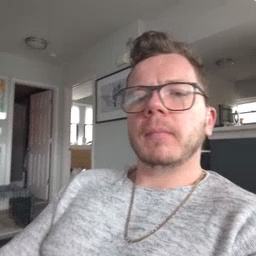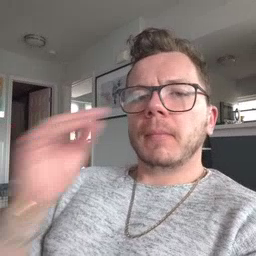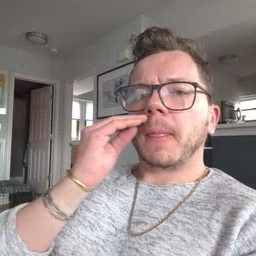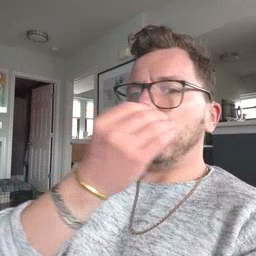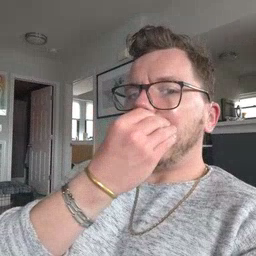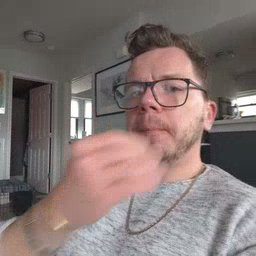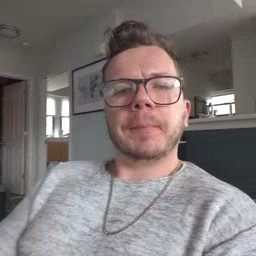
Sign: flower